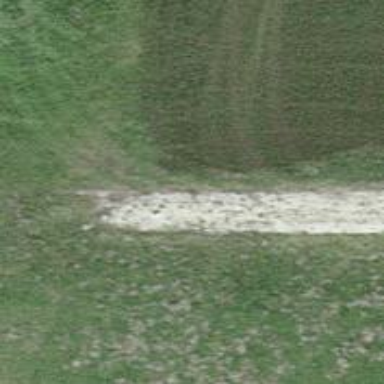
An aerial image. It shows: Track with compacted grade 4 surface.